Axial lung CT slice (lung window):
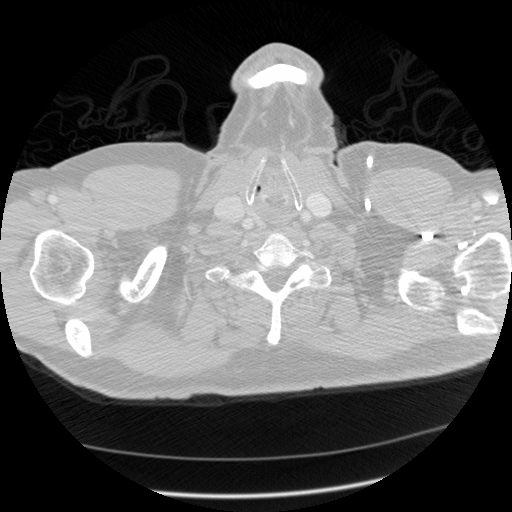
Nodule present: no